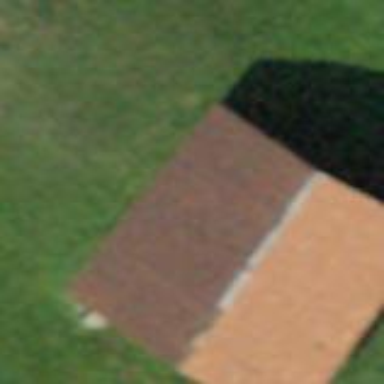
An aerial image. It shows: Barn.